Question: I've been looking for this thing... It should be working yet it is not. There must be something I don't get understand or that I'm missing. It's quite a simple problem but I can't seem to solve it.
I got Panel1 and Panel2 as shown in this picture.
I want to catch when mouse is over Panel2 within Panel1 MouseLeave event. My code goes like this :
'''
Private Sub Panel1_MouseLeave(sender As Object, e As EventArgs) Handles Panel1.MouseLeave
If sender.ClientRectangle.Contains(PointToClient(Control.MousePosition)) Then
For Each ctrl As Object In sender.controls
If ctrl.ClientRectangle.Contains(PointToClient(Control.MousePosition)) Then Exit Sub
Next
If Not IsNothing(sender.BackgroundImage) Then sender.BackgroundImage = Nothing
End If
End Sub
Private Sub Panel2_MouseLeave(sender As Object, e As EventArgs) Handles Panel2.MouseLeave
If Not sender.ClientRectangle.Contains(PointToClient(Control.MousePosition)) Then
If Not IsNothing(sender.BackgroundImage) Then sender.BackgroundImage = Nothing
End If
End Sub
'''
I'm successfully getting into the first if, but the 2nd one within the For Each just never equals true. So I thought maybe there was a problem with the 2nd panel, so I tried placing the same code for Panel2 MouseLeave, but it's working just fine.
I really need this code to work for a big control flickering problem I'm having.
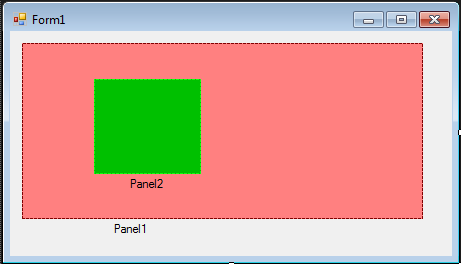
Answer: Thanks to Hans Passant for the hint. I just had to call the PointToClient with the right control :
'''
Private Sub Panel1_MouseLeave(sender As Object, e As EventArgs) Handles Panel1.MouseLeave
If sender.ClientRectangle.Contains(Panel1.PointToClient(Control.MousePosition)) Then
For Each ctrl As Object In sender.controls
If ctrl.ClientRectangle.Contains(ctrl.PointToClient(Control.MousePosition)) Then Exit Sub
Next
If Not IsNothing(sender.BackgroundImage) Then sender.BackgroundImage = Nothing
End If
End Sub
'''